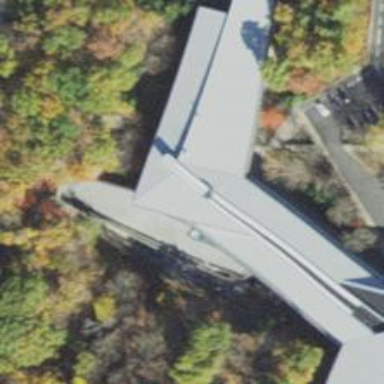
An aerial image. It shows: Part of building.